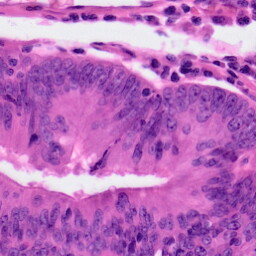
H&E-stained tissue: Colon